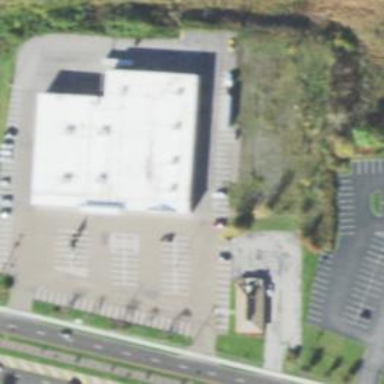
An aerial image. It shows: Retail building.